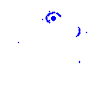
Particle: electron